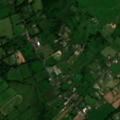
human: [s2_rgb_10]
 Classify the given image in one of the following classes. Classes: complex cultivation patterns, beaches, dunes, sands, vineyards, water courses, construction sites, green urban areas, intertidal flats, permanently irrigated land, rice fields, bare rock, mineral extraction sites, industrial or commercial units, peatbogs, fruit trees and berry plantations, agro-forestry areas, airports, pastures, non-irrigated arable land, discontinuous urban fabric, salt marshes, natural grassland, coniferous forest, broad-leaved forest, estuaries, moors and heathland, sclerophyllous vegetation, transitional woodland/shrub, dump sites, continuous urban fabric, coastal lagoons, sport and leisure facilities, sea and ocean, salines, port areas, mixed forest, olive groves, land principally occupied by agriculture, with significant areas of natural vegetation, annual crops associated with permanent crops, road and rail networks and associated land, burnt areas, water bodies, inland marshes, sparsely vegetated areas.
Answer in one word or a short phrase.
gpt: pastures, natural grassland